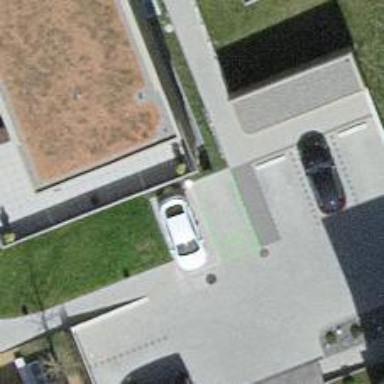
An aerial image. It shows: Charging station.